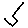
Label: hexagon